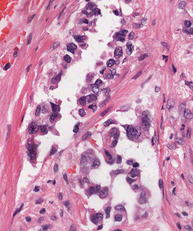
Tumor epithelial tissue: yes
Tumor-associated stroma tissue: yes
Normal tissue: no